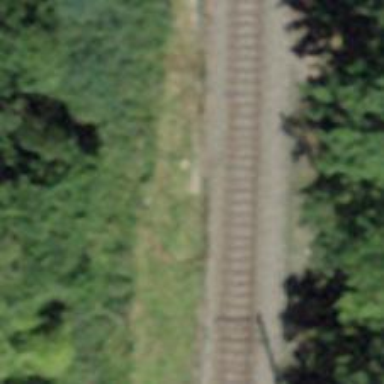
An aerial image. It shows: Retaining wall.